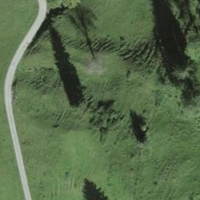
EUNIS habitat code: 44
Species observed at this site:
Corylus avellana